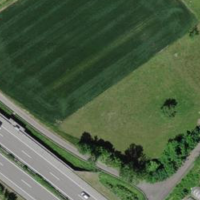
EUNIS habitat code: 57
Species observed at this site:
Alnus glutinosa